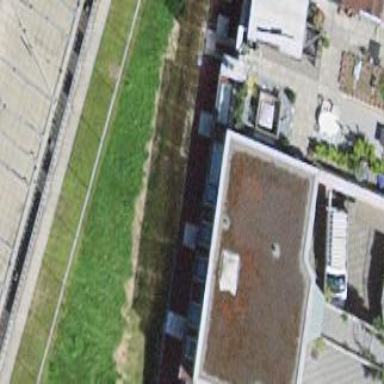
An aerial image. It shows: Industrial building.